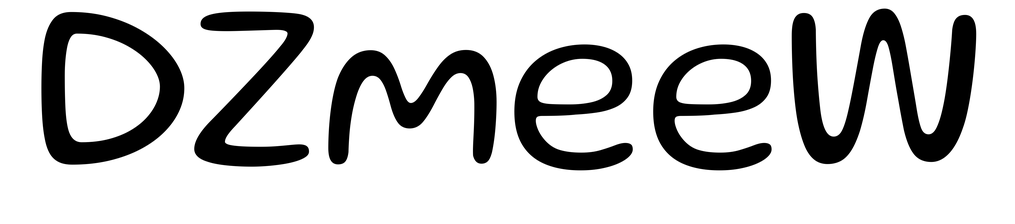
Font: Gluten_Light